Echo time (TE): 1.7 ms
Repetition time (TR): 3.3 ms
Flip angle: 90 degrees
Bandwidth: 1575 Hz
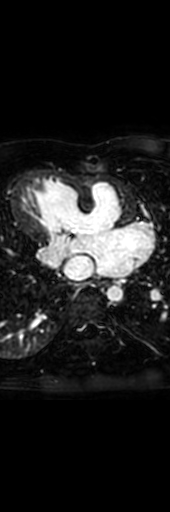
Patient age (years): 17
Disease severity: severe
Diagnoses: ASD|CMRArtifactPA|DORV|Fontan|Glenn|Heterotaxy|InvertedAtria|LeftCentralIVC|LeftCentralSVC|Mesocardia|VSD
Cardiac structures present: LV (left ventricle), RV (right ventricle), LA (left atrium), RA (right atrium), AO (aorta), PA (pulmonary artery), SVC (superior vena cava), IVC (inferior vena cava)